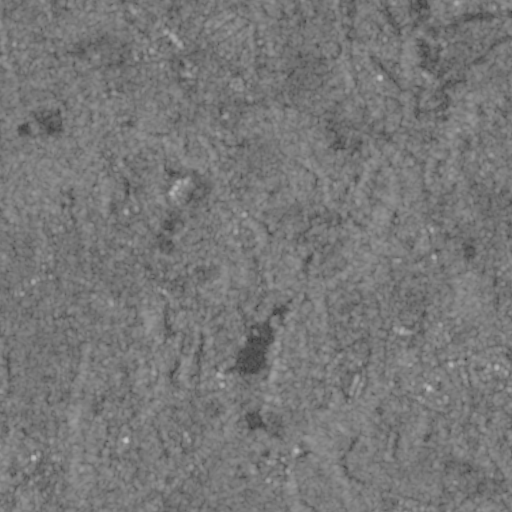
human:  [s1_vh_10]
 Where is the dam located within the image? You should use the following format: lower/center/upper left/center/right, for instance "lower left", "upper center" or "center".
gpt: The dam is located in the lower center of the image.
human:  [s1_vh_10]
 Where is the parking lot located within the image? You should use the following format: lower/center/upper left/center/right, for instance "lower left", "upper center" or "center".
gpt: The parking lot is located in the upper right of the image.
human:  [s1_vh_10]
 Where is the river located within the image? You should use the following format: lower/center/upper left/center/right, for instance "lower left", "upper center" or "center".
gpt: The river is located in the lower left of the image.
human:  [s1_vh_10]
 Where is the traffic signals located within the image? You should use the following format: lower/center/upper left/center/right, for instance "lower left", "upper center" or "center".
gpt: The traffic signals is located in the center right of the image.
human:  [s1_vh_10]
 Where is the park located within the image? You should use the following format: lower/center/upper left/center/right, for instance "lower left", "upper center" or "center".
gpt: There is no park in the image.

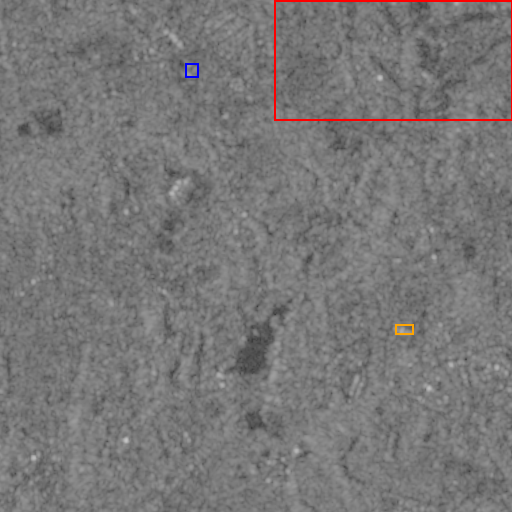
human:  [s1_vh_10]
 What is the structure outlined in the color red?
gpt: The structure outlined in red is a park.
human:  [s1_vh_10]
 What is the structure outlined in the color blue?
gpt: The structure outlined in blue is a building.
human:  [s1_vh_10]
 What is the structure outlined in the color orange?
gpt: The structure outlined in orange is a building.
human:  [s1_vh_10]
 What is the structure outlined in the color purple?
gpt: There is no purple outline.